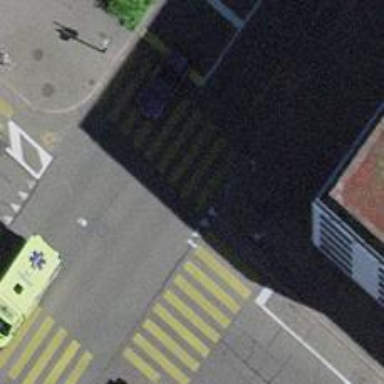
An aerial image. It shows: Crossing with traffic signals.